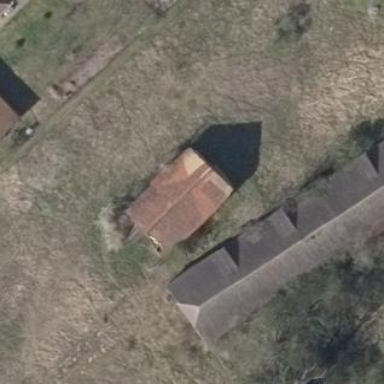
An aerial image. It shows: Shed.